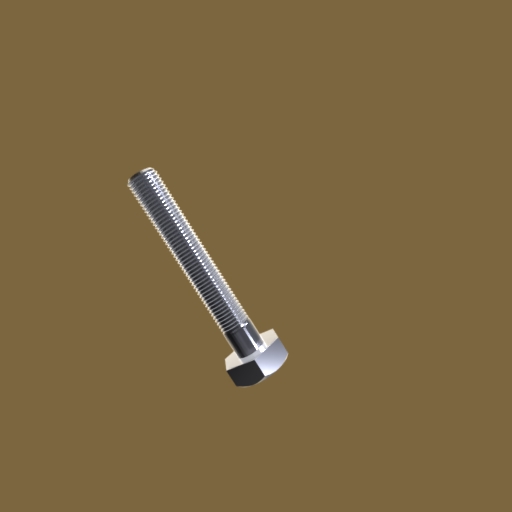
Label: bolt